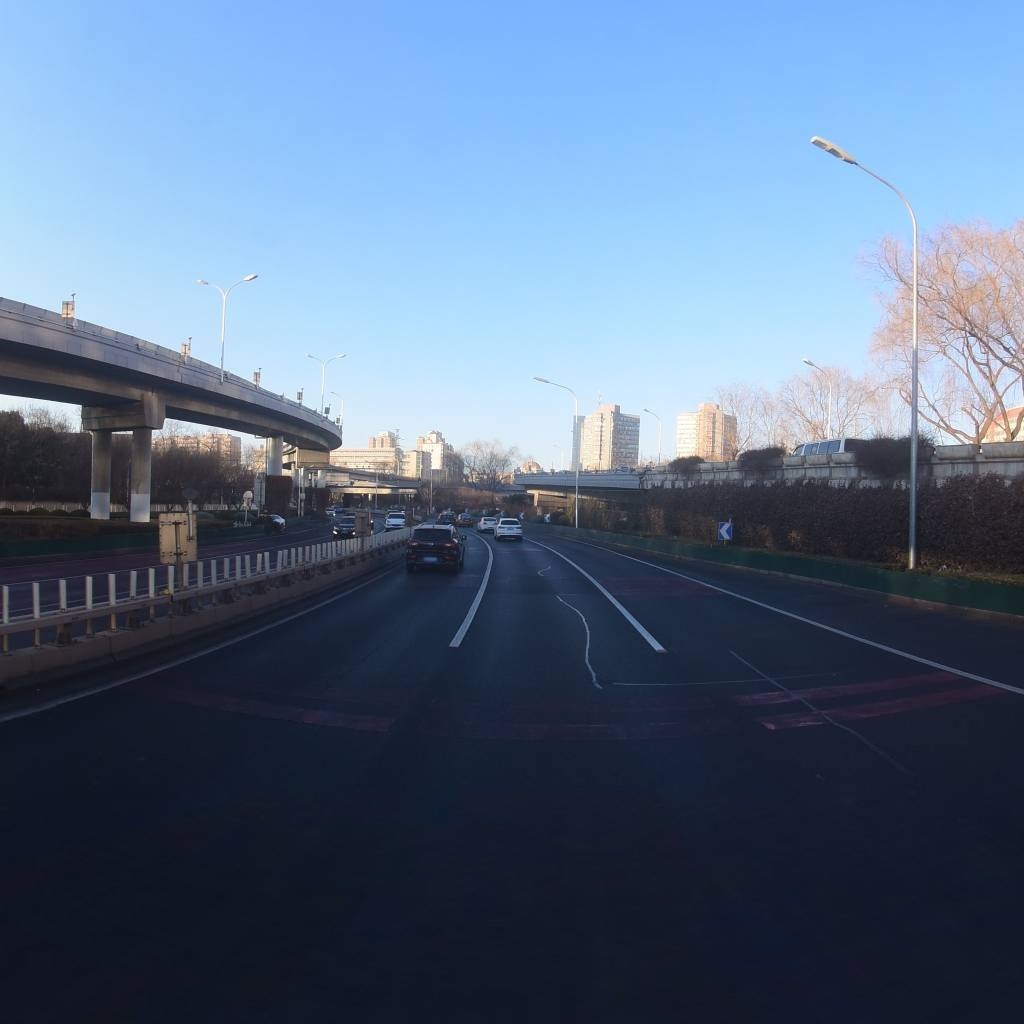
Region: Dongcheng
Road damage annotations: transverse patch, longitudinal patch, longitudinal patch, longitudinal patch